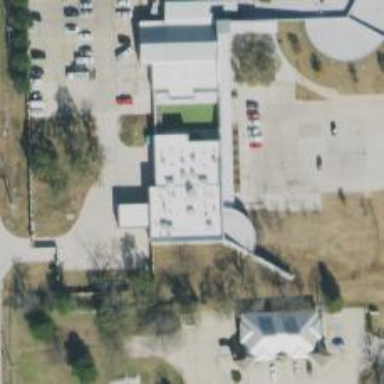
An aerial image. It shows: Animal shelter.